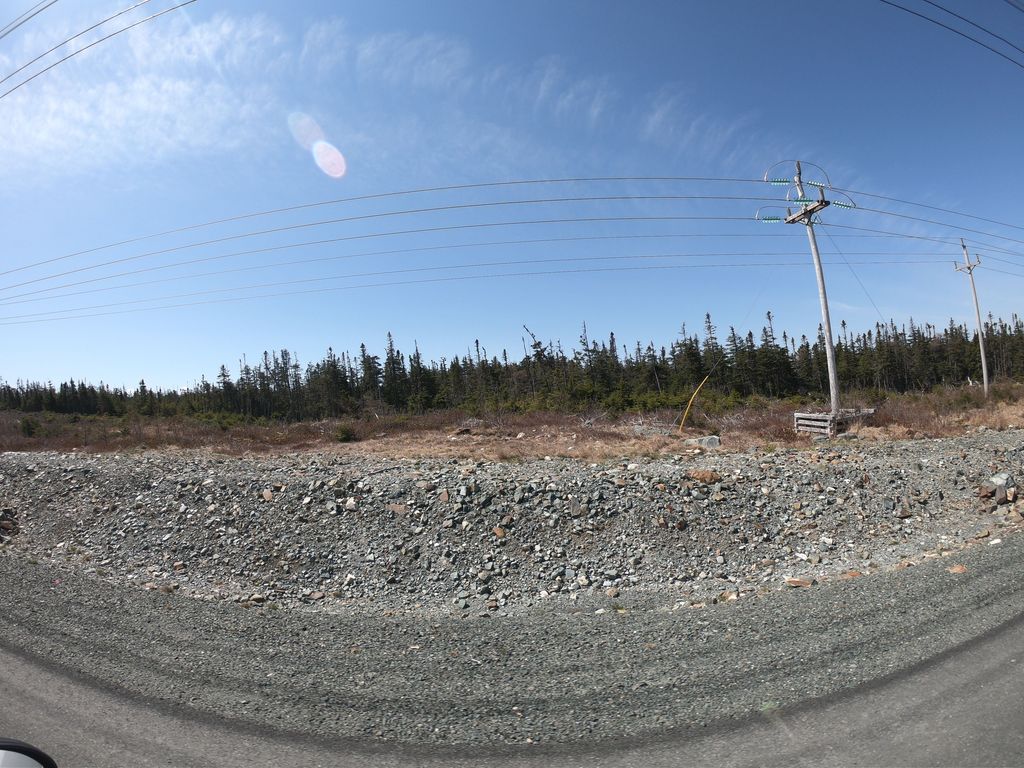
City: st_johns